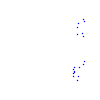
Particle: proton